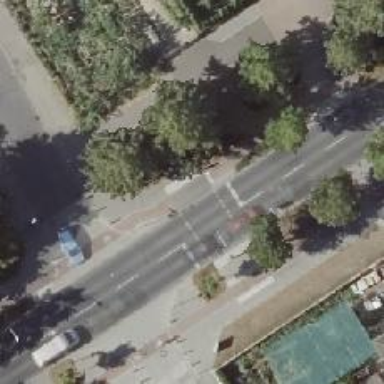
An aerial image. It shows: Cycleway.